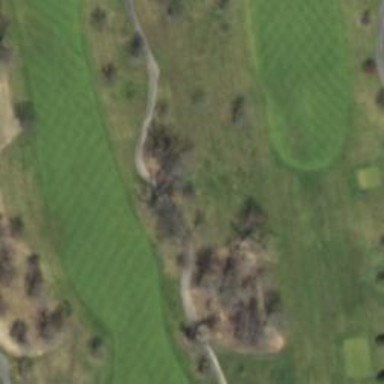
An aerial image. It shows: Pathway for golfing.